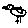
Label: bird